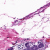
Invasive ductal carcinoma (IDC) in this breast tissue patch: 0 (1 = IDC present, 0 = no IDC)